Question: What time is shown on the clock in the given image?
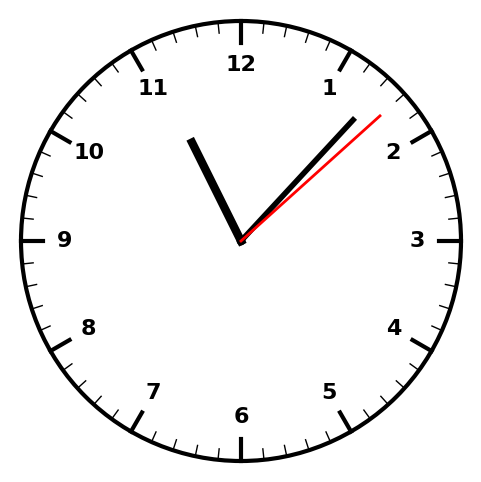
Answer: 11:07:08